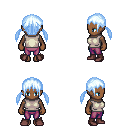
a pixel art fantasy rpg character, female body template, human, dark skin, white sleeveless shirt, magenta pants, white cyan twin-tailed hairstyle, maroon shoes, four views (front, back, left, right), 2x2 character sprite sheet, small pixel art, hard edges, no anti-aliasing